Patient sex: M
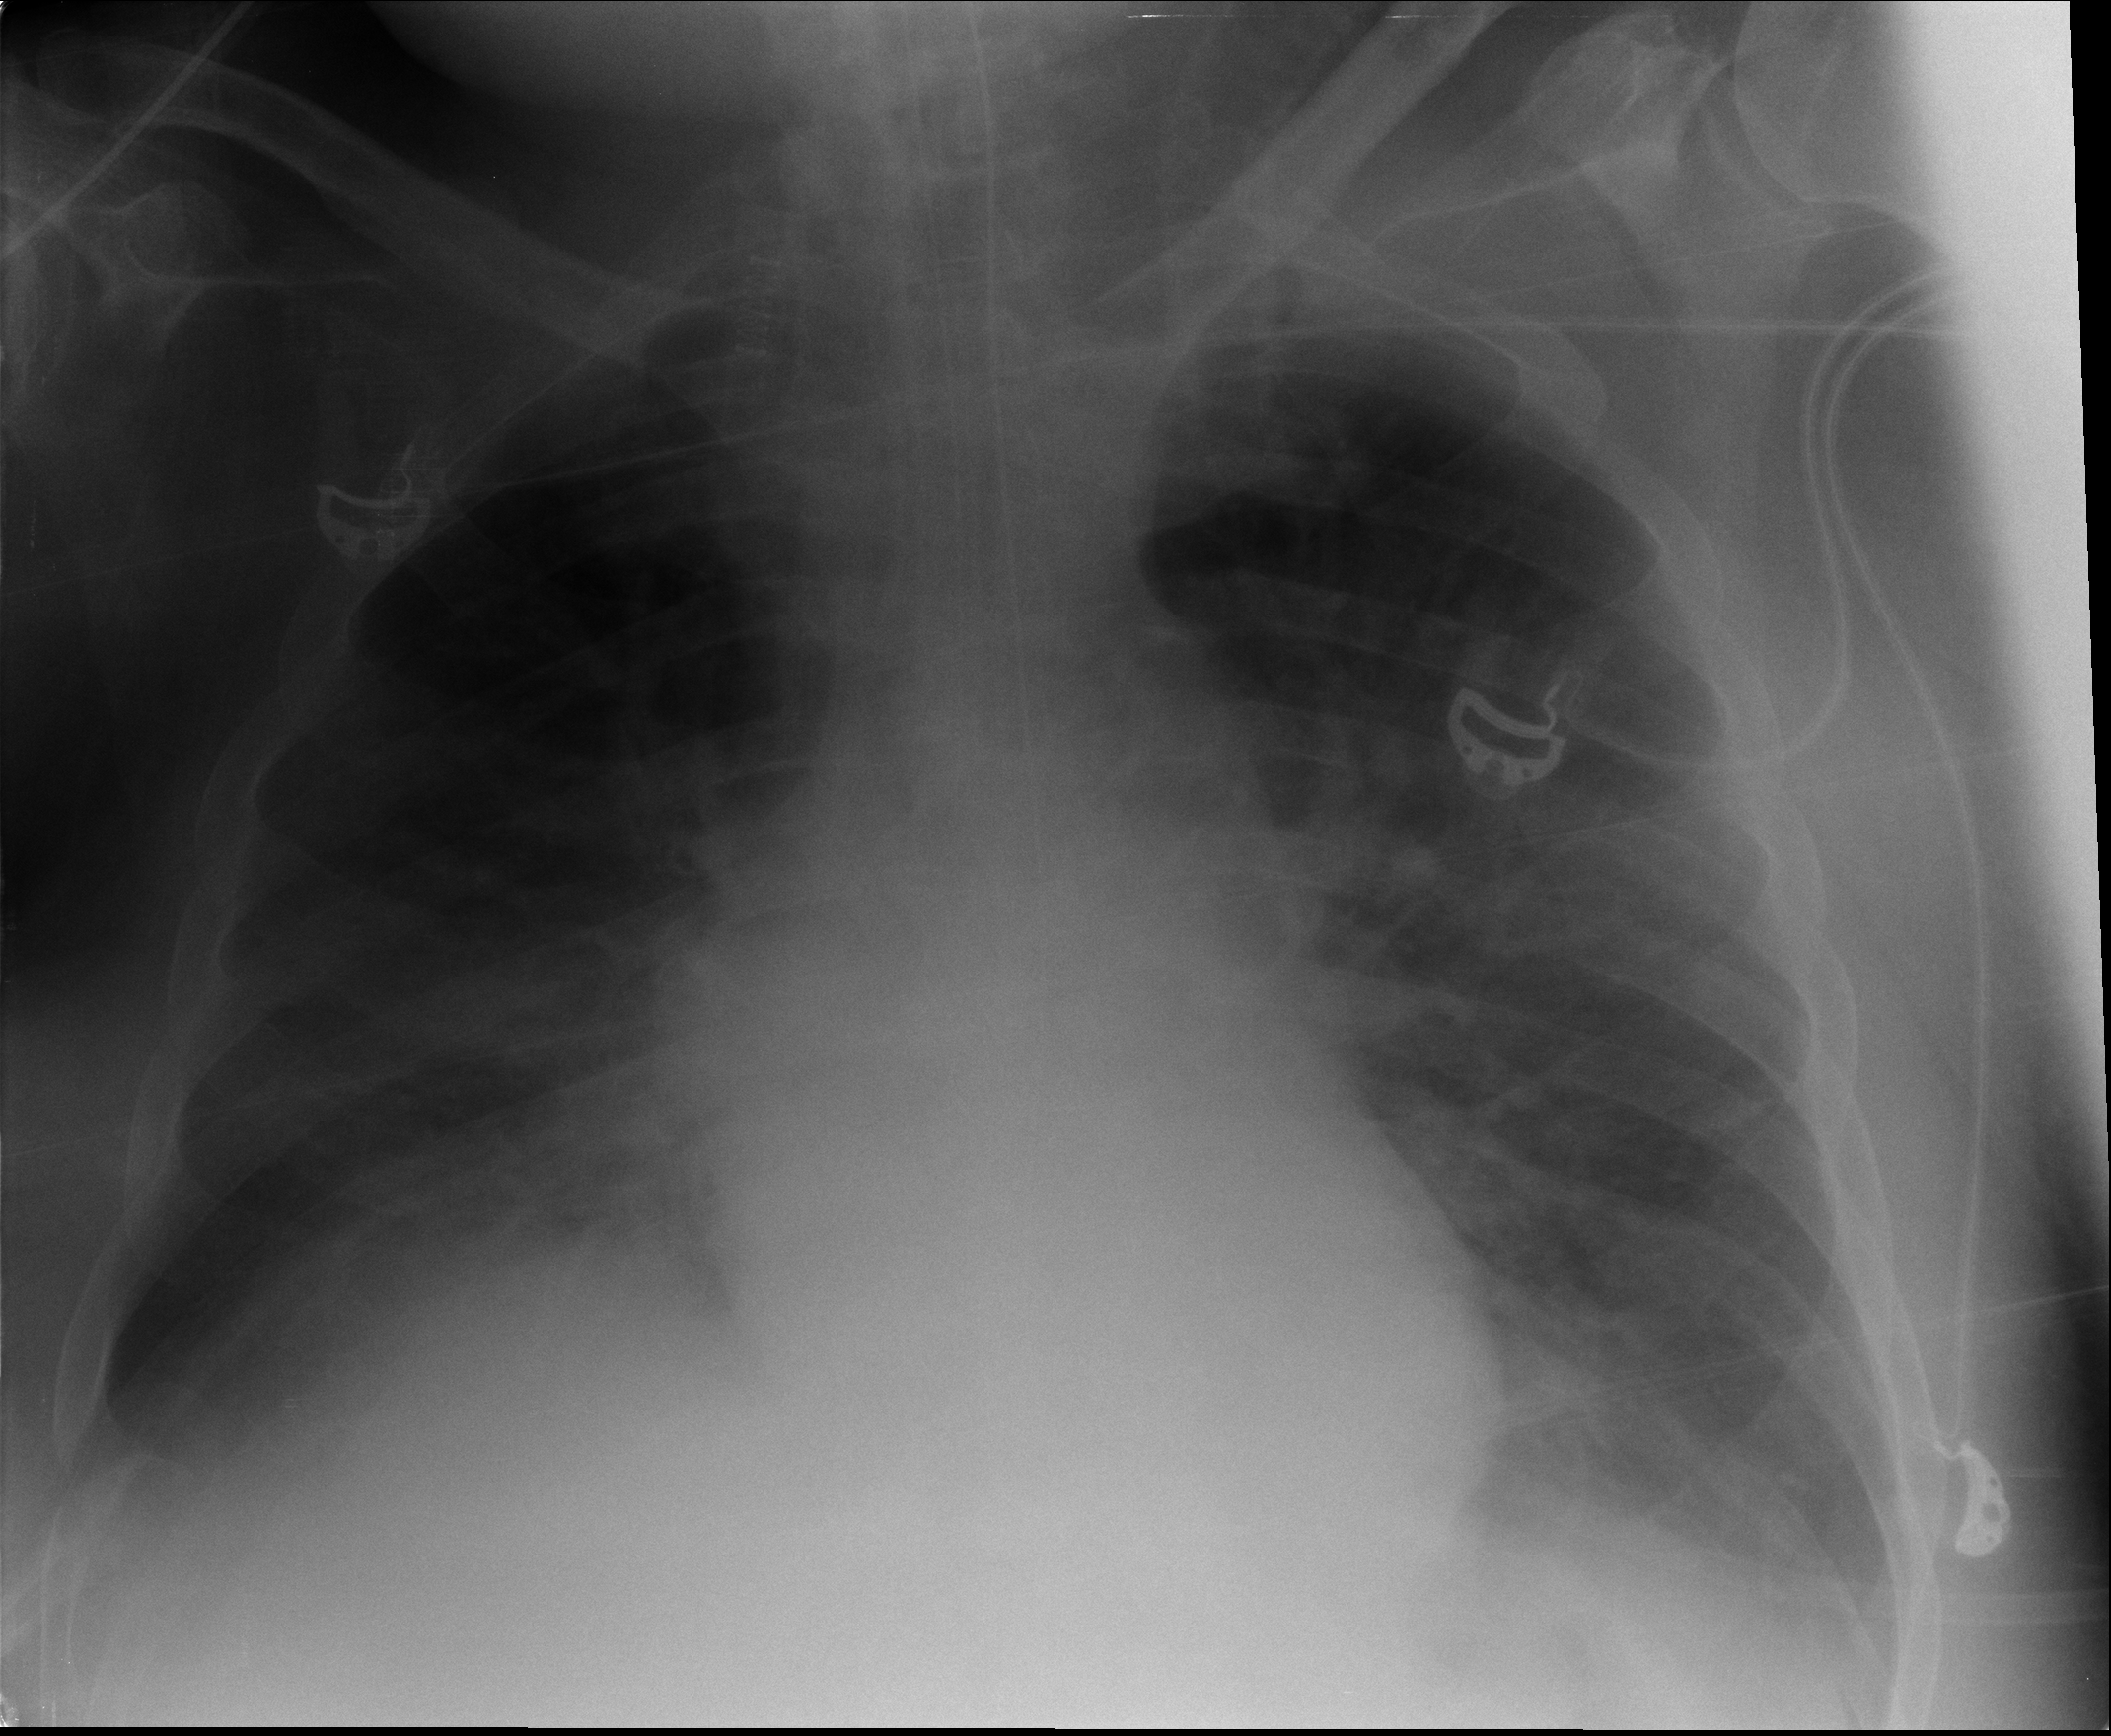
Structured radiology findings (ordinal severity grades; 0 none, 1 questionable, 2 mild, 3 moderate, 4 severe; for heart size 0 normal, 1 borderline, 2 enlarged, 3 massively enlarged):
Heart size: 0
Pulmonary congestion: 2
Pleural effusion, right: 2
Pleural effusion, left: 2
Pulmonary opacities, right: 0
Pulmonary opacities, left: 0
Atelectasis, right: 2
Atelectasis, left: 2